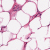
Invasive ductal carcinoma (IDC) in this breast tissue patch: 0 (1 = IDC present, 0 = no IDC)